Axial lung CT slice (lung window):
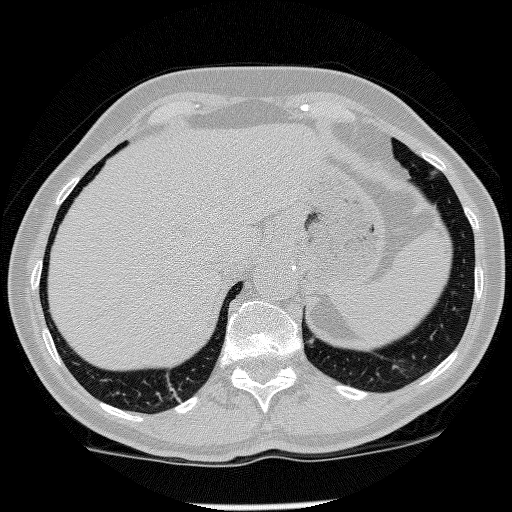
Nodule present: no